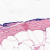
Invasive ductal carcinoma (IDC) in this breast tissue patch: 0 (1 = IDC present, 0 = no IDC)